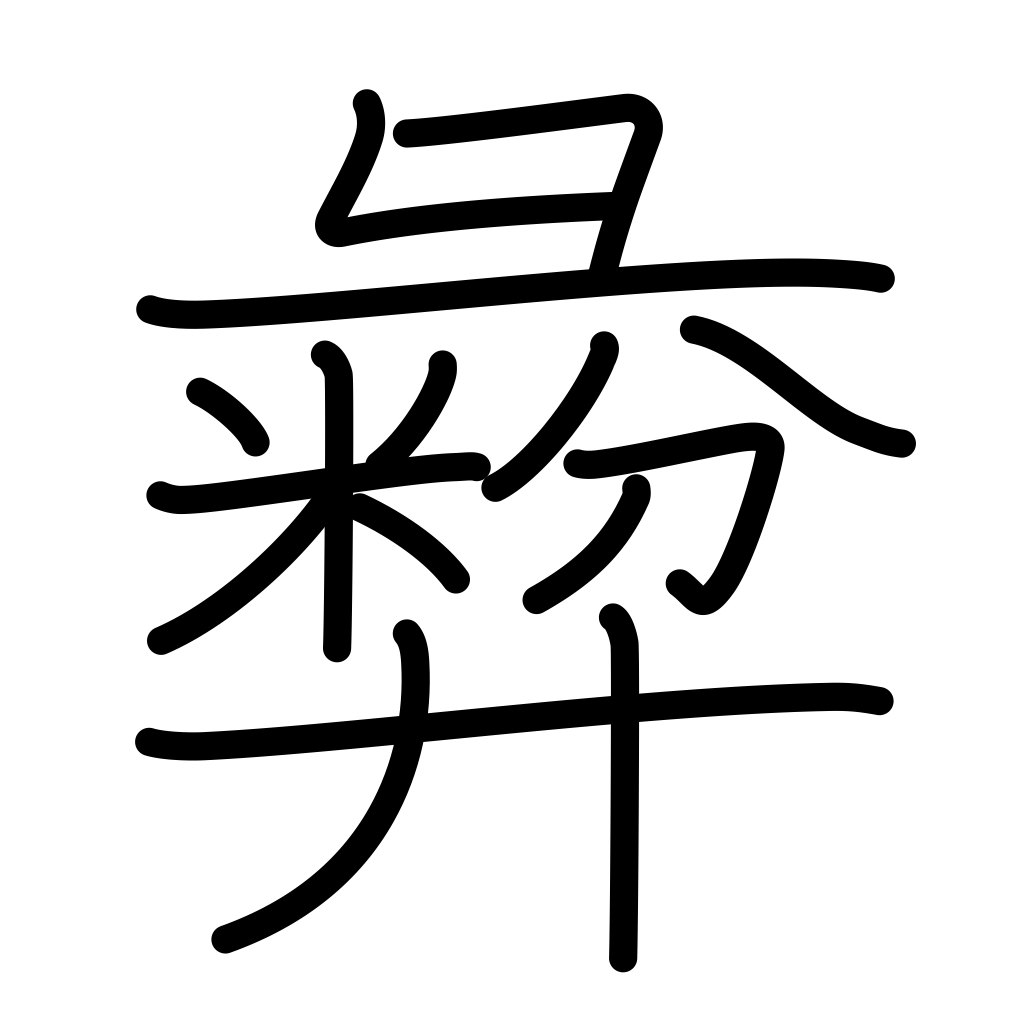
Meaning: moral principle